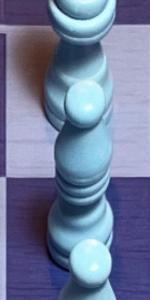
Label: Bishop_White